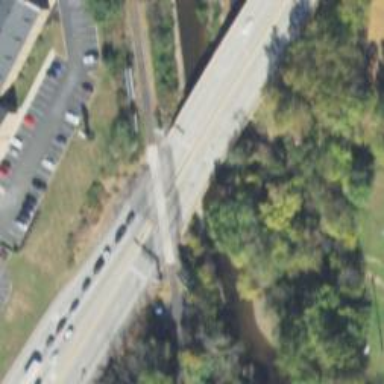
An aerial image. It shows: Bridge on trunk expressway.